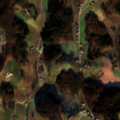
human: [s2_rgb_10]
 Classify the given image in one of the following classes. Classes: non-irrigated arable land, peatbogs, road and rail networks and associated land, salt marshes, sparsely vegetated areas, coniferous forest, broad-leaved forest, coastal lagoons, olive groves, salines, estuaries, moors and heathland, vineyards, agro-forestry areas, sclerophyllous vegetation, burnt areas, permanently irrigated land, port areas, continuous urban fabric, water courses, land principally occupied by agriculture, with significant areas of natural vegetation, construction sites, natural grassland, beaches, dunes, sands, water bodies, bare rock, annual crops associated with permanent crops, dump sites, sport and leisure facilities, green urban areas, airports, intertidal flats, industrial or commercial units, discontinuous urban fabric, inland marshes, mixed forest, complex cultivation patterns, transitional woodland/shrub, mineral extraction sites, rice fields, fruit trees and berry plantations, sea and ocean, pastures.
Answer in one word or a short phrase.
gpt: non-irrigated arable land, complex cultivation patterns, broad-leaved forest